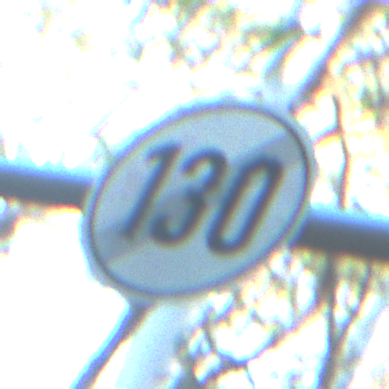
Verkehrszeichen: EndeGeschwindigkeit130
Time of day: MorningAfternoon
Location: Outdoor (Nature)
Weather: Clear
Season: NotSpecified
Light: Natural